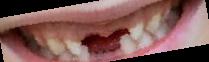
Condition: hypodontia